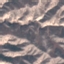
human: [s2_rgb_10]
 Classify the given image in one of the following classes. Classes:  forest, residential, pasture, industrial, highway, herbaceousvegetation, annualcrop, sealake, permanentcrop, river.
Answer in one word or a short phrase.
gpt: HerbaceousVegetation